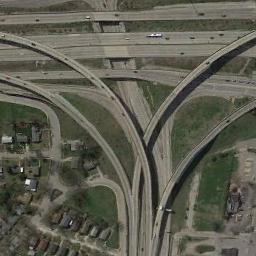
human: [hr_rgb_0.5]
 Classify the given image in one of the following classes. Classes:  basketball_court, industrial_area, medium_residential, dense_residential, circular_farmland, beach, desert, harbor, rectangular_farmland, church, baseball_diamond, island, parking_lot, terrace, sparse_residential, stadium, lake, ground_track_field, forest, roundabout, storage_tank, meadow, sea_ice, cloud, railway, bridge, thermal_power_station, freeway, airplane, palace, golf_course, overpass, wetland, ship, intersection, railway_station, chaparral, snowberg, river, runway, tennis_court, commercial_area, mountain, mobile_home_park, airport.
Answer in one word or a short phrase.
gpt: overpass